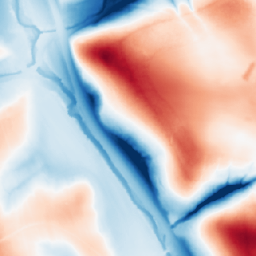
Category: multiscale
Decomposition family: dog_multiscale
Decomposition parameters: sigma_ratio: 2
n_scales: 6
base_sigma: 0.5
Upsampling method: area
Upsampling parameters: scale: 4
Upsampling scale: 4